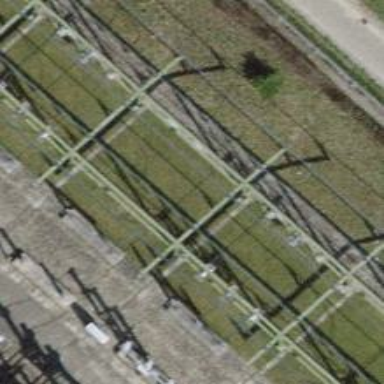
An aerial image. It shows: Power line with three cables configured as busbar.